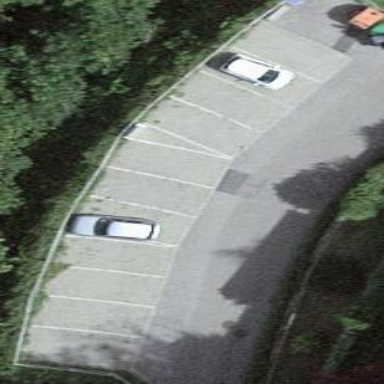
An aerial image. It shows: Parking area.